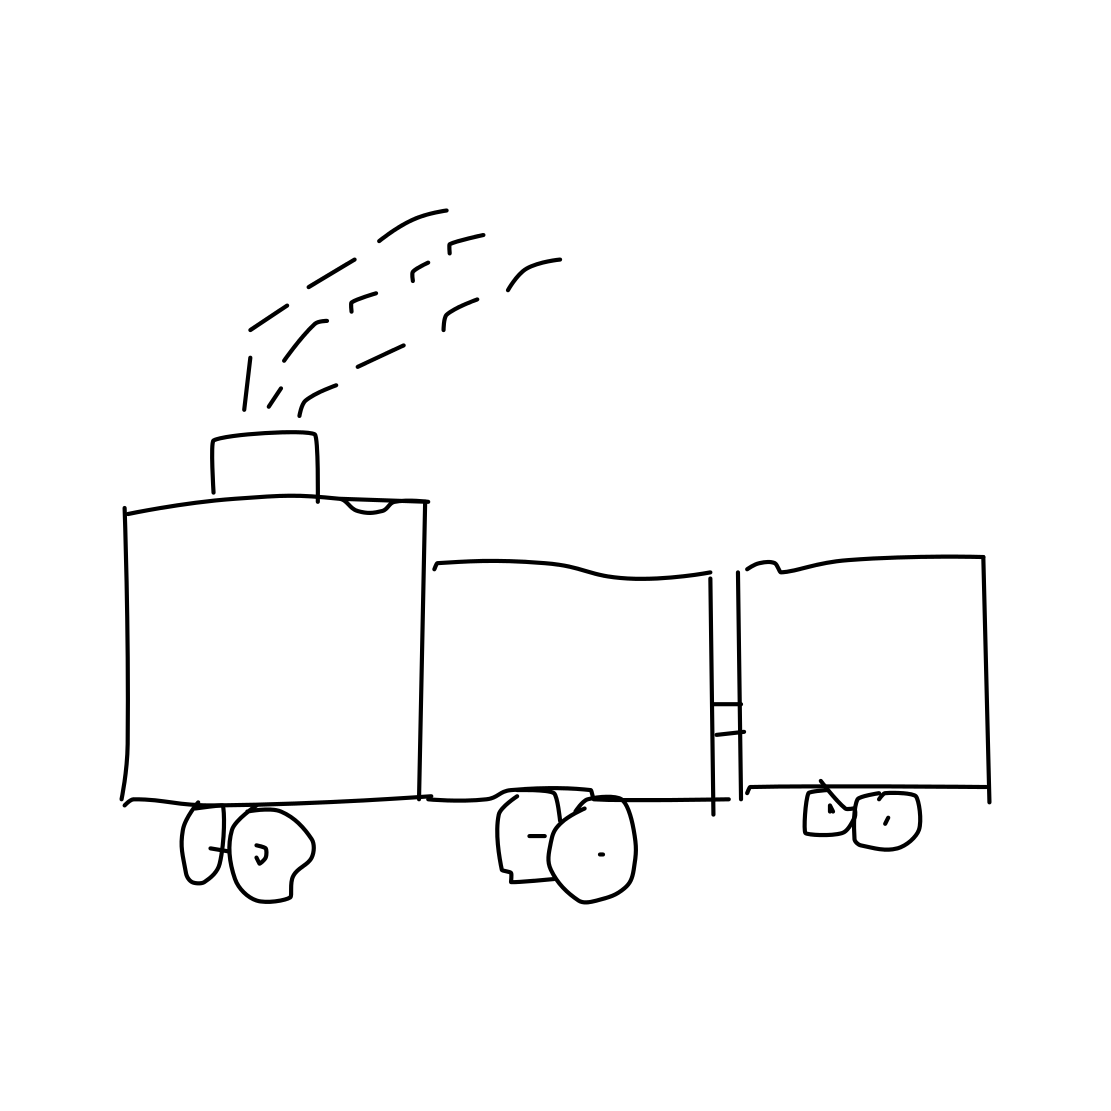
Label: train